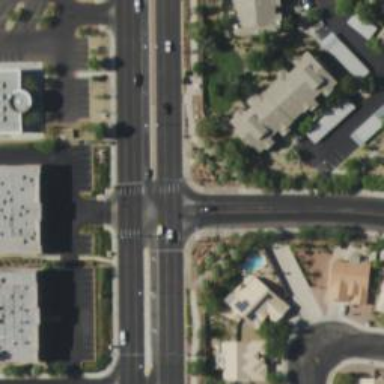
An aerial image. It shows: Solid stop line on the road marking.